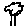
Label: tree